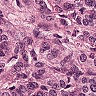
Metastatic tissue present: yes